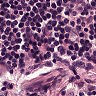
Metastatic tissue present: no